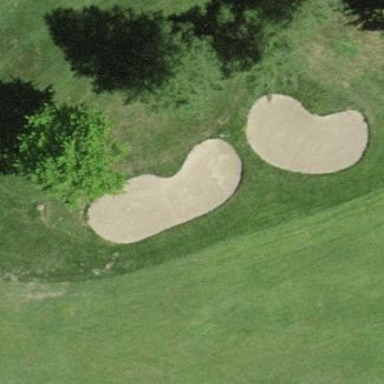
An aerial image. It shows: Golf bunker.